Aerial crown-view tile of a tropical tree (Barro Colorado Island, Panama), acquired 20250715:
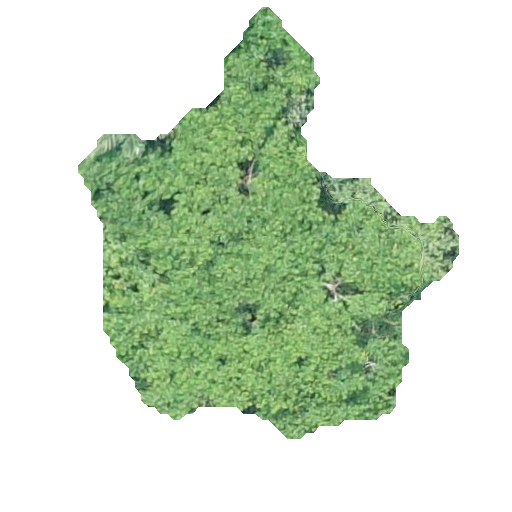
Species: Zanthoxylum ekmanii
GBIF accepted scientific name: Zanthoxylum ekmanii
Crown area: 135.992 m²